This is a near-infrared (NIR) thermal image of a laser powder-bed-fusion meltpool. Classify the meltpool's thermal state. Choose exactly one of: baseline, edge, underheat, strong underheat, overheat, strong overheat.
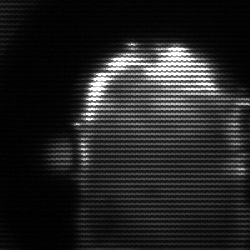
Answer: baseline